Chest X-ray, AP view. Patient: 81 years old, sex M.
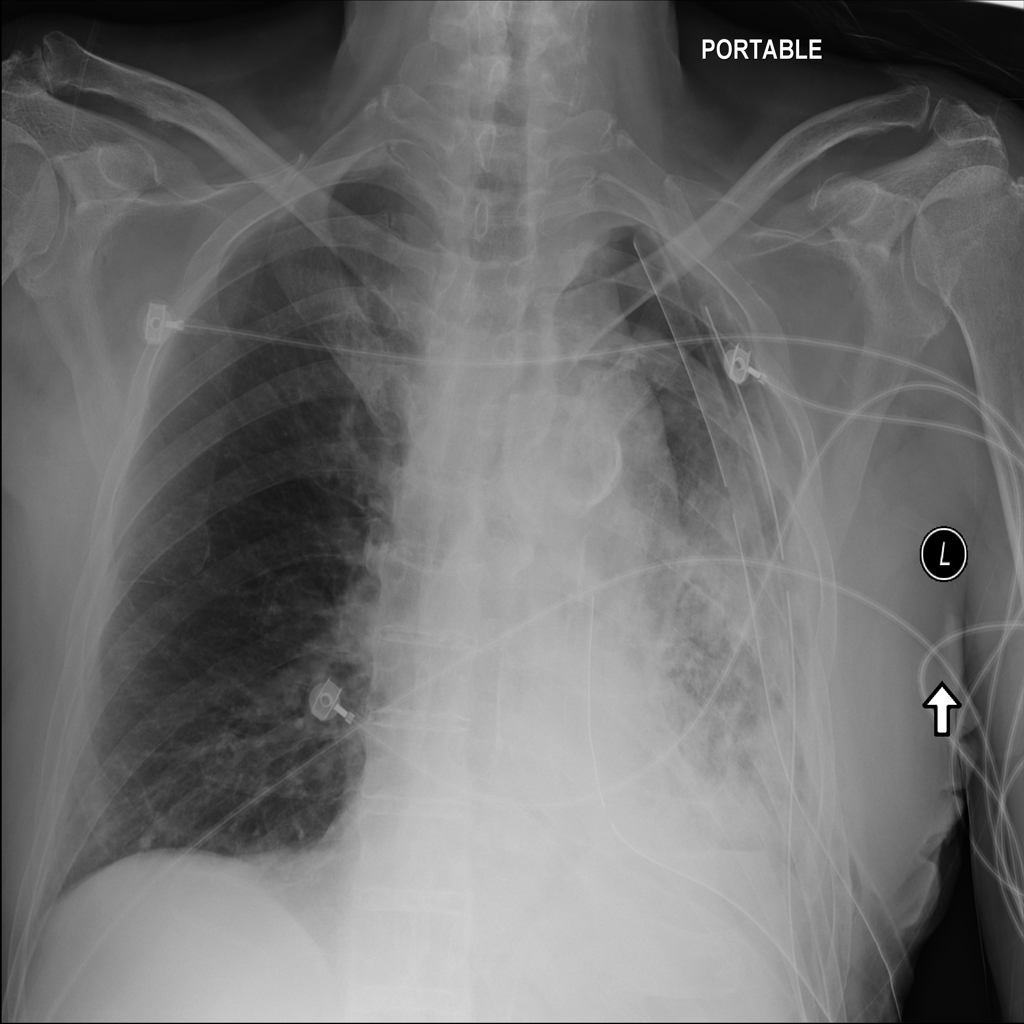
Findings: Pneumothorax